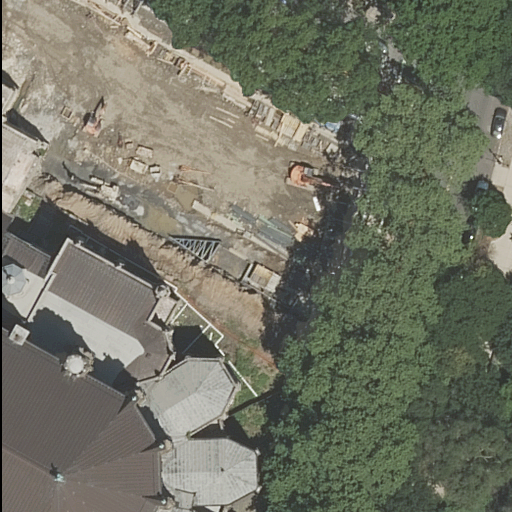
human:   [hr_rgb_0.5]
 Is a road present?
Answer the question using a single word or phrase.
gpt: yes

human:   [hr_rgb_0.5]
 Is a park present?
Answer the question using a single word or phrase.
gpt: yes

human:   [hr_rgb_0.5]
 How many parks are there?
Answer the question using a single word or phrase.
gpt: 1

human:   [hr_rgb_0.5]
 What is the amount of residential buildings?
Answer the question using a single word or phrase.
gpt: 2

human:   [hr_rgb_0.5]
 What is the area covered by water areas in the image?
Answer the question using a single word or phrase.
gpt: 0m2

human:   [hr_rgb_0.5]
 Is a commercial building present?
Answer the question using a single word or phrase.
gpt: no

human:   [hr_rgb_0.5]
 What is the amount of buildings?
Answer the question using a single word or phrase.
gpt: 2

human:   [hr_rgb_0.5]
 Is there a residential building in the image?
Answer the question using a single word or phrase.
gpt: yes

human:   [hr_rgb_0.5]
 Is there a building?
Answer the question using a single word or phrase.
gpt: yes

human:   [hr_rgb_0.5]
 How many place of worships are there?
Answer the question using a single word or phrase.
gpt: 1

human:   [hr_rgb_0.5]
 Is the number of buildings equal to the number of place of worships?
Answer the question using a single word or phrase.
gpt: no

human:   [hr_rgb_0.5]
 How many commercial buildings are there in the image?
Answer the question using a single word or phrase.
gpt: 0

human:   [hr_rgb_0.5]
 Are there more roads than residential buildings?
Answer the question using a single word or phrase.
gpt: yes

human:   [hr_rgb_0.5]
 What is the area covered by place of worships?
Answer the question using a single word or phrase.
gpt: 2286m2

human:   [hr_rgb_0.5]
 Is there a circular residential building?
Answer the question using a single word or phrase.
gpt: no

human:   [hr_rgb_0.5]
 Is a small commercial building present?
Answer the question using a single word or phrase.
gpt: no

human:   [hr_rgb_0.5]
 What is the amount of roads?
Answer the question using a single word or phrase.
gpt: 4

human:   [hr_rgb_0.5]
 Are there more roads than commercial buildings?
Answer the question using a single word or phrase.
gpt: yes

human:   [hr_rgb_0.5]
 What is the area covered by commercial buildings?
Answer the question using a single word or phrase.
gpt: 0m2

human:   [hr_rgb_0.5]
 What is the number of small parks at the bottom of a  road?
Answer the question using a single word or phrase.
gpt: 0

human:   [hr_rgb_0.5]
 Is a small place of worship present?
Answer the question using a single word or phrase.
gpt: no

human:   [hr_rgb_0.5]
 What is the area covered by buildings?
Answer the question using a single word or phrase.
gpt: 3199m2

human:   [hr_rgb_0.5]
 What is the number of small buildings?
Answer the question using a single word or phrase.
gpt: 0

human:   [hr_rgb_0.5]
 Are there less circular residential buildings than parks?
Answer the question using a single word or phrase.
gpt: yes

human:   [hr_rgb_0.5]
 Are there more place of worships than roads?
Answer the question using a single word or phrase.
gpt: no

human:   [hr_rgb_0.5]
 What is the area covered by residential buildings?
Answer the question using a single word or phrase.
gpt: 3199m2

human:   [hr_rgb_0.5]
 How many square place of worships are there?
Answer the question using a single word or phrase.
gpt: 0

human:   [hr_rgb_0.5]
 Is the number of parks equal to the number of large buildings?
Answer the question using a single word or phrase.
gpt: no

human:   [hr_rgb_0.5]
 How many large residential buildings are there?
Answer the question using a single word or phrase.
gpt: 2

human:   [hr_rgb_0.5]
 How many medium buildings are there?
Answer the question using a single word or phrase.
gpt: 0

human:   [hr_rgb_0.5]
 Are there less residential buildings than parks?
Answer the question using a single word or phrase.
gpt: no

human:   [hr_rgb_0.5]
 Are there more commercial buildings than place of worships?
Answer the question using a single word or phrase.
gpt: no

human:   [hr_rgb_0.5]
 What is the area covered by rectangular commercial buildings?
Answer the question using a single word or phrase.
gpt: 0m2

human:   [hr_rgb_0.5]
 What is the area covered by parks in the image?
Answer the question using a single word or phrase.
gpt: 10636m2

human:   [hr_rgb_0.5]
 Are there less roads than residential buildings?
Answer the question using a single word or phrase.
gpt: no

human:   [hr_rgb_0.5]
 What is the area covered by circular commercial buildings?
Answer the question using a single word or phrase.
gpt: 0m2

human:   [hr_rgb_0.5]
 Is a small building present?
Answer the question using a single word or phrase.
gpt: no

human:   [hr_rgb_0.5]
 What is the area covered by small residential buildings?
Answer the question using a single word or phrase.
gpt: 0m2

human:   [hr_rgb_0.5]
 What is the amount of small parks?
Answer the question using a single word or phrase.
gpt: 0

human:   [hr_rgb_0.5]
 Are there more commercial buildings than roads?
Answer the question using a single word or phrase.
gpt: no

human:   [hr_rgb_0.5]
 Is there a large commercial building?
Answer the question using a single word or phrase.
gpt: no

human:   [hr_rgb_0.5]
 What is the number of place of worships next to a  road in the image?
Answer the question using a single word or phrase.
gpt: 1

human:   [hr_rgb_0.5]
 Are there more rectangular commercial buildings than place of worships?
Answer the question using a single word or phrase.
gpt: no

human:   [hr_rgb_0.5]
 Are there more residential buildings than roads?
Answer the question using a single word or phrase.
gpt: no

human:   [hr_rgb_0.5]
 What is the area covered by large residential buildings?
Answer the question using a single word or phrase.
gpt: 3199m2

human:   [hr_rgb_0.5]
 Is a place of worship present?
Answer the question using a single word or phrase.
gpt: yes

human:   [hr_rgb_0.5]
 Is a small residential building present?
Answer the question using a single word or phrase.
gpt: no

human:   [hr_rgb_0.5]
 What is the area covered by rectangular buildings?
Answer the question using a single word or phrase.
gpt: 0m2

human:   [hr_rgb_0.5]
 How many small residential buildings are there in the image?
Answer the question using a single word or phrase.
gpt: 0

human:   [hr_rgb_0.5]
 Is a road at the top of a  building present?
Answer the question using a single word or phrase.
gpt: yes

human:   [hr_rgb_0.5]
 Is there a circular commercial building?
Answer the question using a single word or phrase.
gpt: no

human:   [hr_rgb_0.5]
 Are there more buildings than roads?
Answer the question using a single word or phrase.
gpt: no

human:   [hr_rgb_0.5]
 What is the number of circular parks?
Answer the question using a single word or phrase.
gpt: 0

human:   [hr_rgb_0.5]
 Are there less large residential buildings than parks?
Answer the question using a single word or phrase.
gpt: no

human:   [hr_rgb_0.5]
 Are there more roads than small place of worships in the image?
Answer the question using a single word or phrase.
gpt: yes

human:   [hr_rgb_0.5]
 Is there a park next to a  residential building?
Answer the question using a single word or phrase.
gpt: yes

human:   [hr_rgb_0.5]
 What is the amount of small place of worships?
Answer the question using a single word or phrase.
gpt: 0

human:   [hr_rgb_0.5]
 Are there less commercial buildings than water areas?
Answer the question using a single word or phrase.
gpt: no

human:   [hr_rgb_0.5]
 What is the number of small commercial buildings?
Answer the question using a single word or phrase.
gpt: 0

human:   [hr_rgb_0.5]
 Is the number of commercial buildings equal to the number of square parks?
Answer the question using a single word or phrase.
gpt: yes

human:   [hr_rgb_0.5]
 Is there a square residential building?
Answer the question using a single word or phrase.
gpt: no

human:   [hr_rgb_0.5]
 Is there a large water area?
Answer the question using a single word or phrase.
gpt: no

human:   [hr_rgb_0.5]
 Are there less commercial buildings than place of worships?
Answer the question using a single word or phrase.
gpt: yes

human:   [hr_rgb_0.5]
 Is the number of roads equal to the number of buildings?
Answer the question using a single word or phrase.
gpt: no